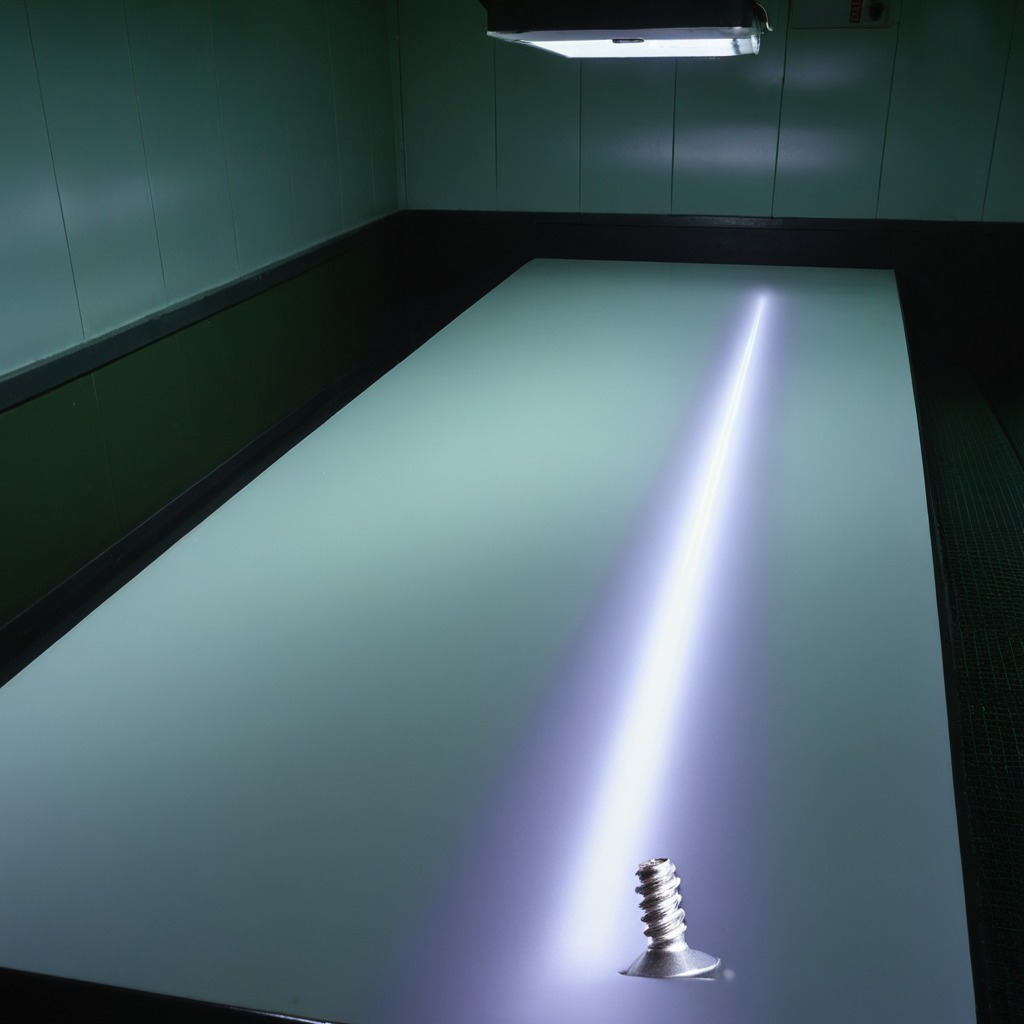
A metal screw lies on the clean empty table in a railway signal maintenance room lit by harsh overhead fluorescents.